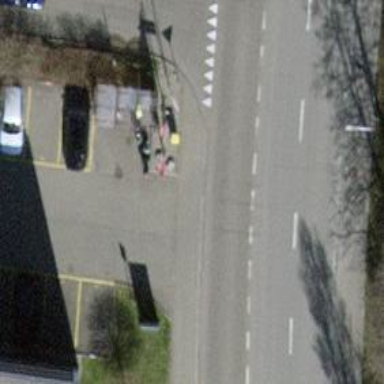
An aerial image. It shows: Post box is visible.